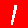
Digit: 1